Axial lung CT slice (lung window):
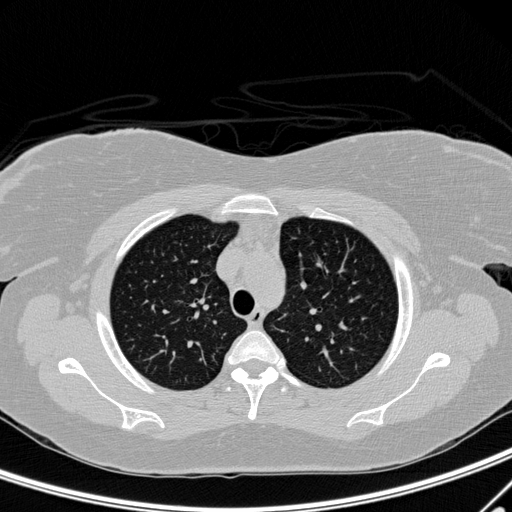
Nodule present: no